Field crop: maize
Growth stage: 2
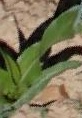
Species: maize